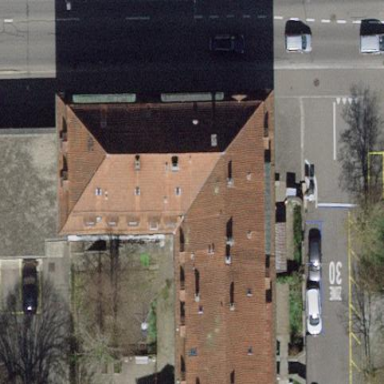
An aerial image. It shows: Apartment building with tile roof.